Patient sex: F
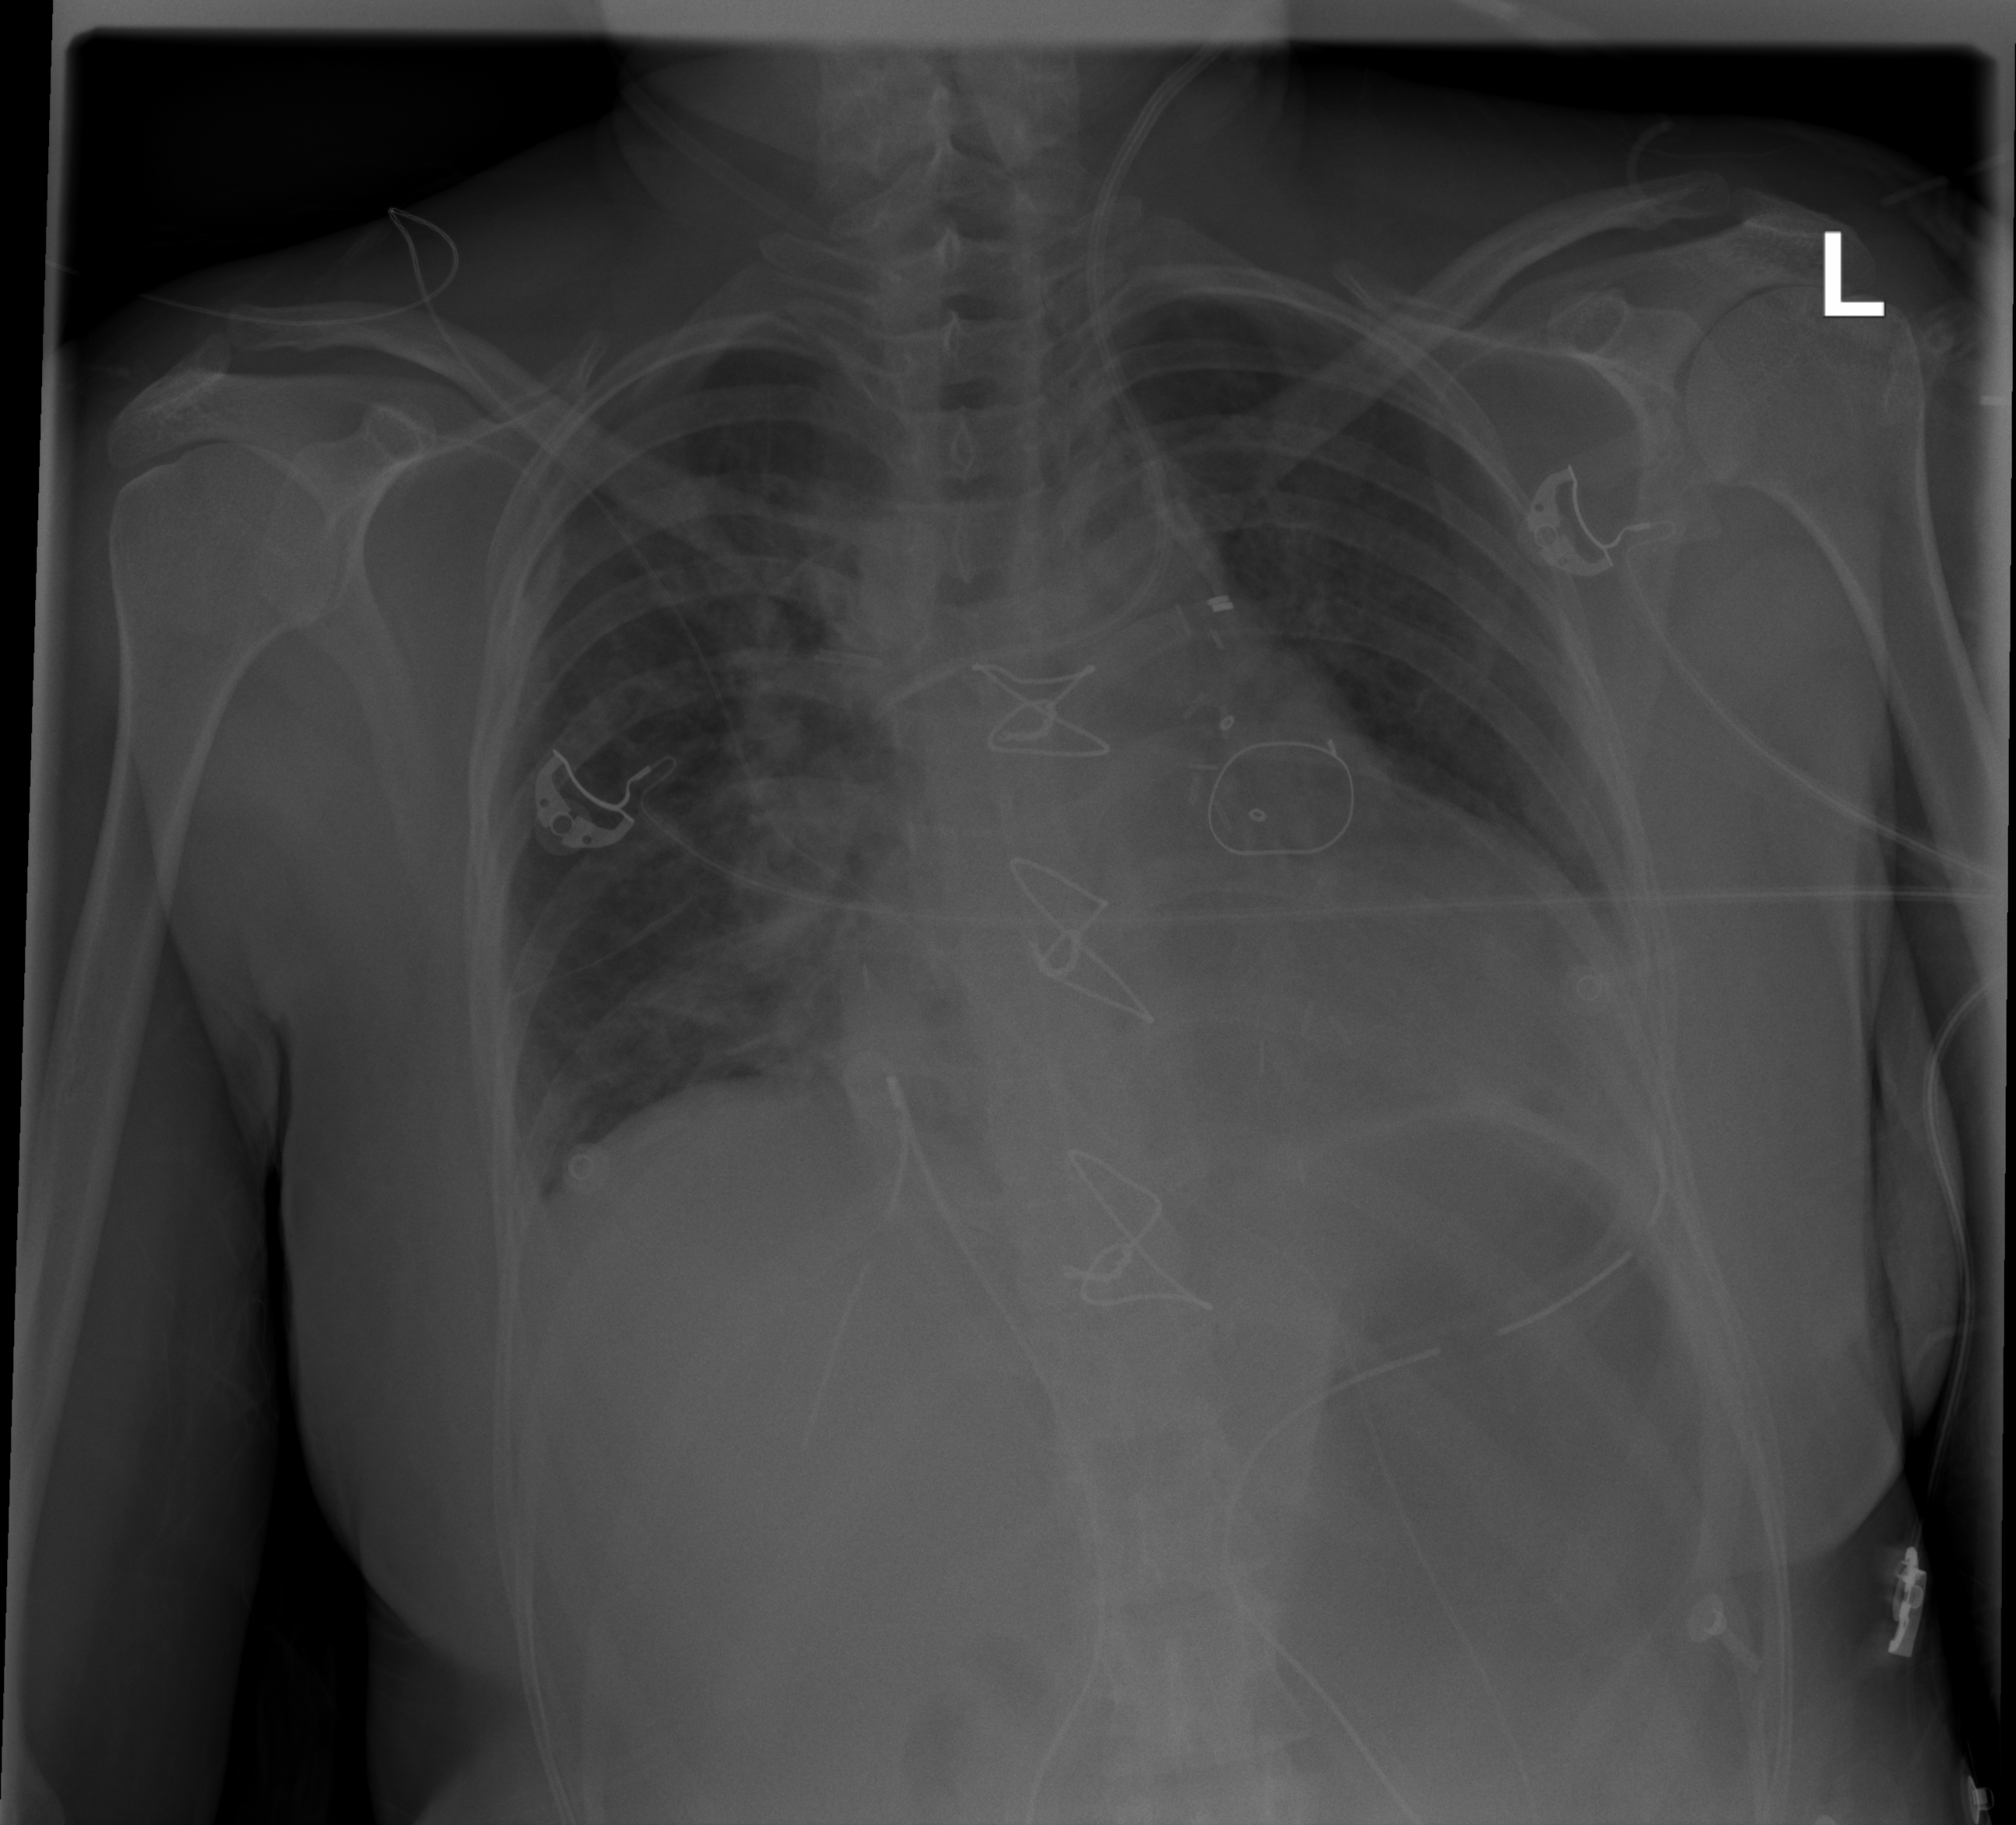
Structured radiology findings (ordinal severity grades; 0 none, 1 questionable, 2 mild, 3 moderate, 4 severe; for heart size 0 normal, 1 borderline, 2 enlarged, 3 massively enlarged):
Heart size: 2
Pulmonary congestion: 2
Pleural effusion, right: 0
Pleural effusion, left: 2
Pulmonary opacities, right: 2
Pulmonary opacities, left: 2
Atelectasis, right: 2
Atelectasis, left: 2